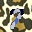
Label: 7